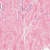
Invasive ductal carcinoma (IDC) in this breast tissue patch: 0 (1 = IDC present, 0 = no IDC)